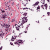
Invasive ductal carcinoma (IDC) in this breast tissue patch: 0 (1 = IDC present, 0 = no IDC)